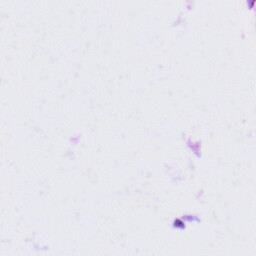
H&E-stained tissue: Tonsil